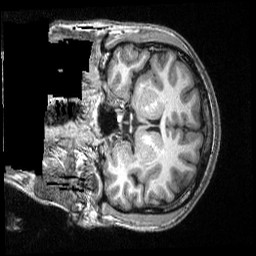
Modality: T1w
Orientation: coronal
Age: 29
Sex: male
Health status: ill
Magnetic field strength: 3 T
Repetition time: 2.53 s
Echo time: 0.00331 s